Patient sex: M
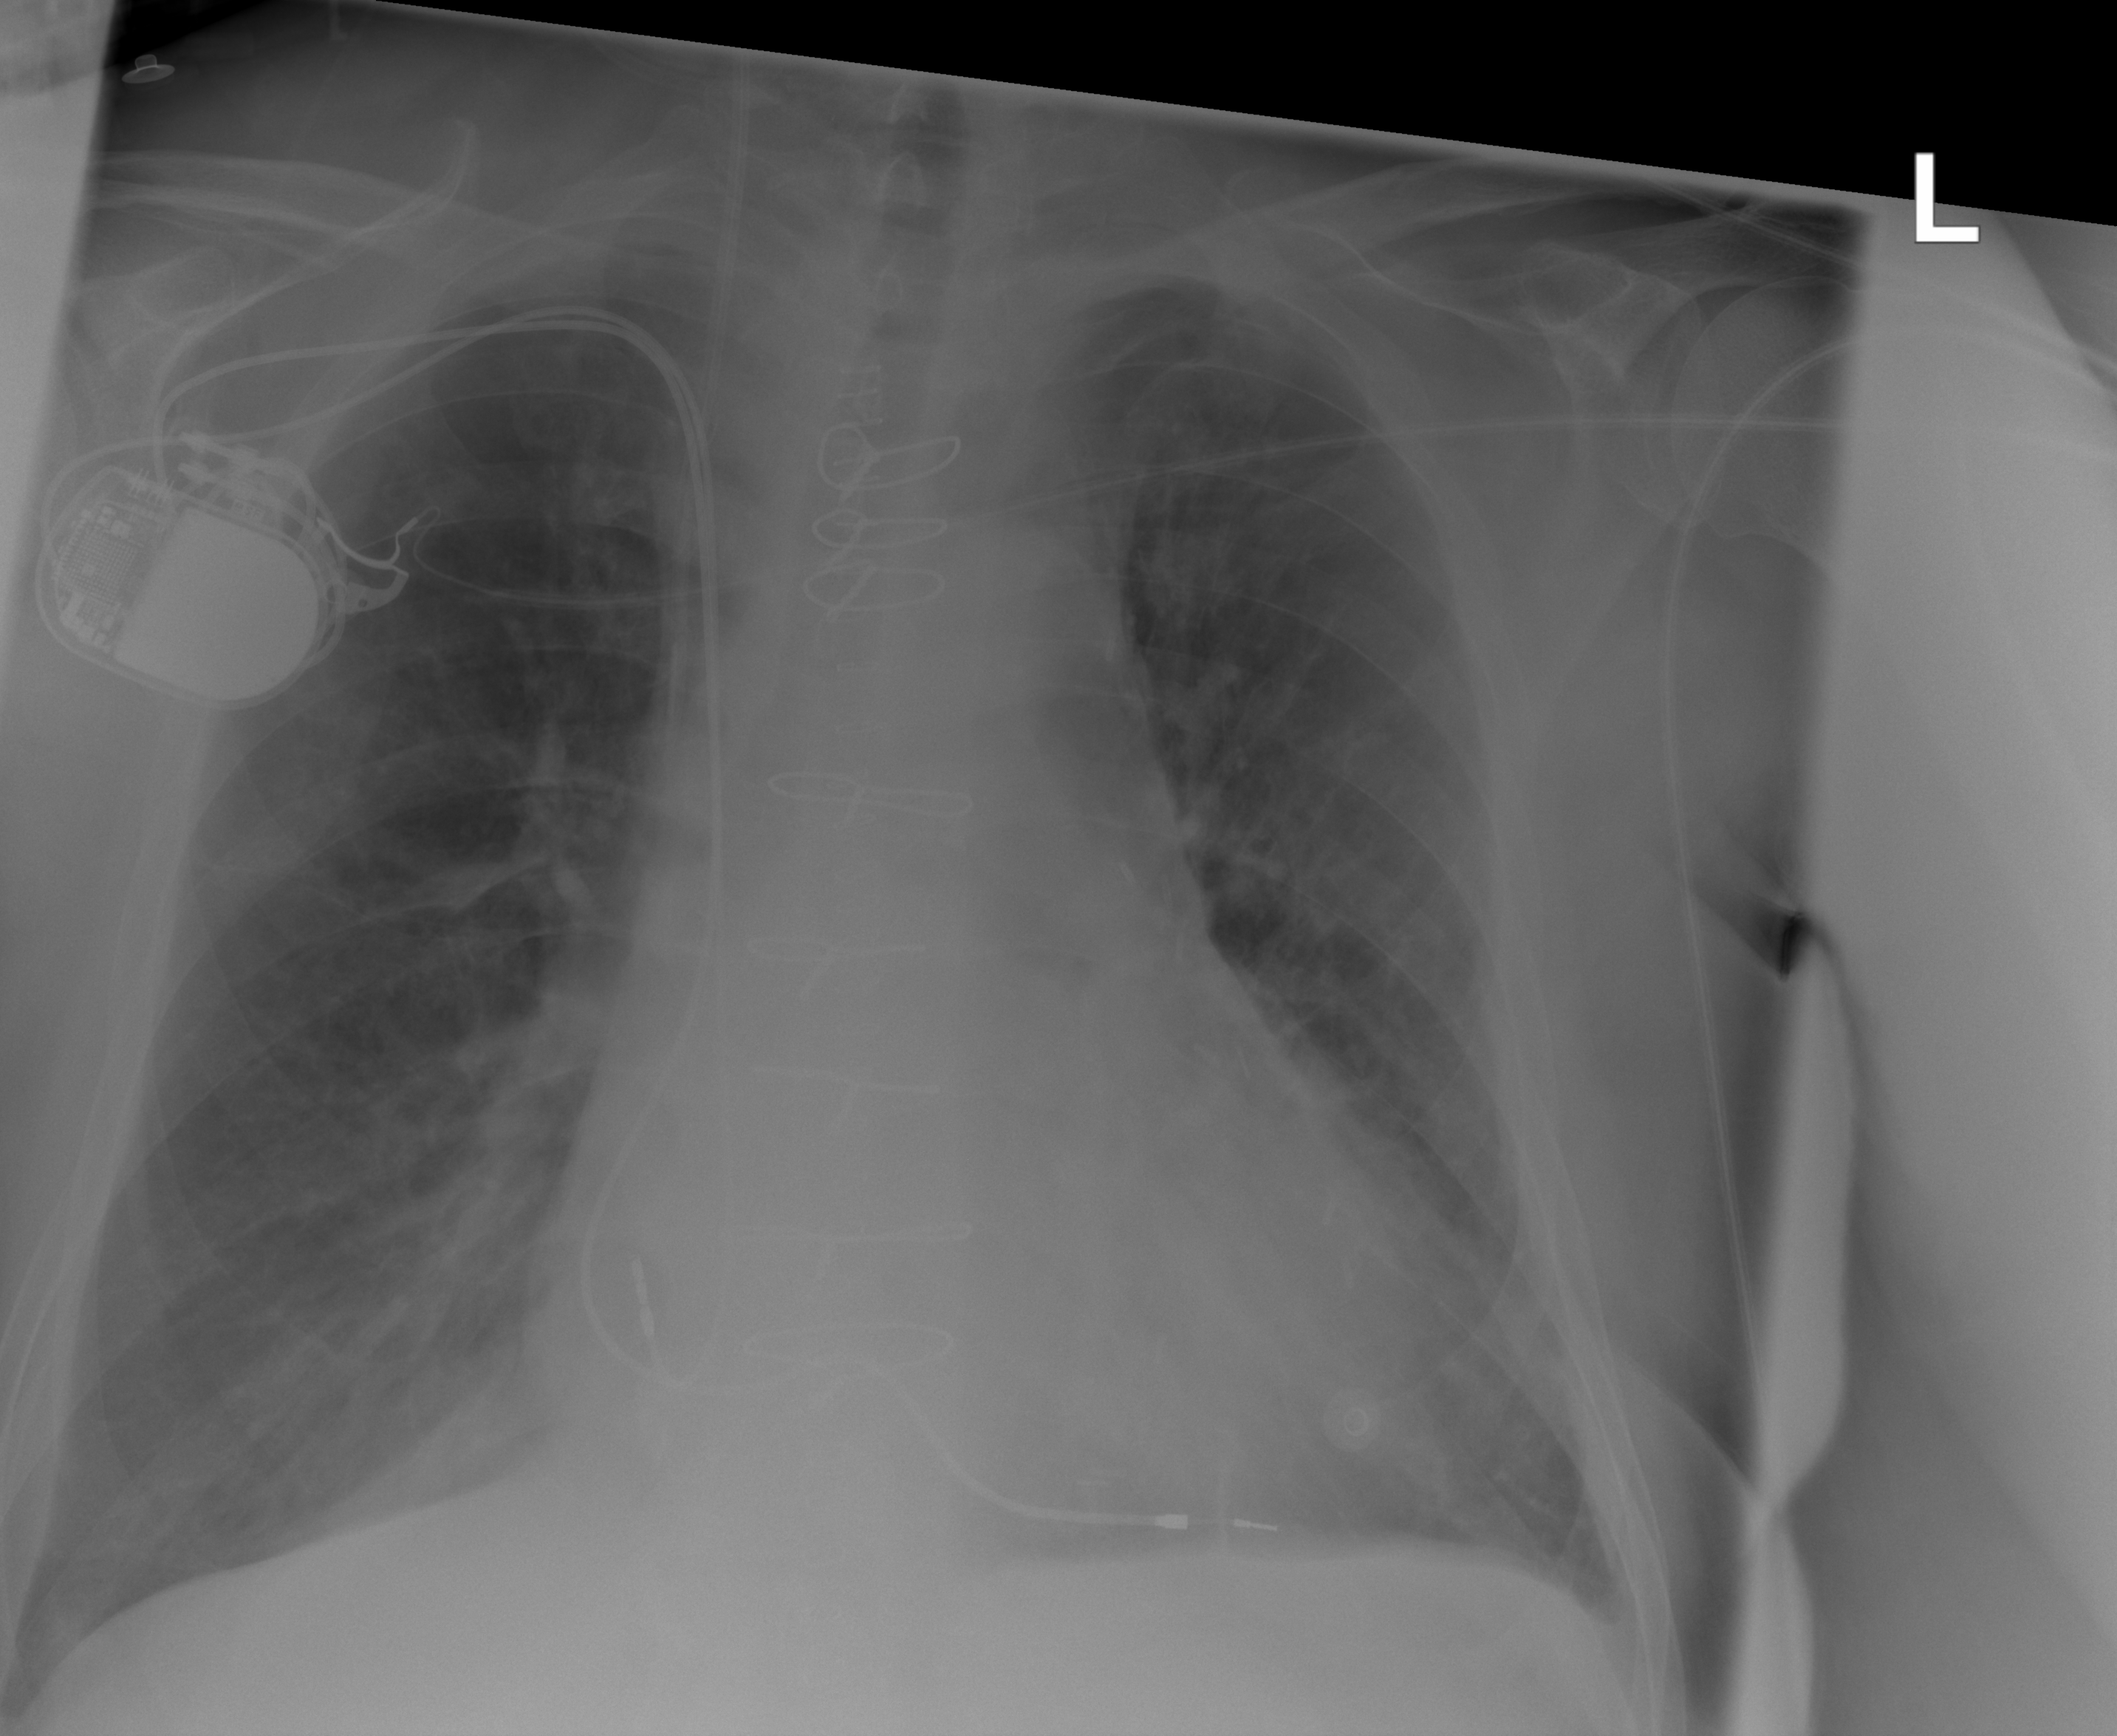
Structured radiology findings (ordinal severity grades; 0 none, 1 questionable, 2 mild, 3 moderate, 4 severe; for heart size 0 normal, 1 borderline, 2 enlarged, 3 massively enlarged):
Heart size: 2
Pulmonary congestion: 0
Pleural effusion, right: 0
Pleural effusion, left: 2
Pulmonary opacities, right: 2
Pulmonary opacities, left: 2
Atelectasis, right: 0
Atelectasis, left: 2